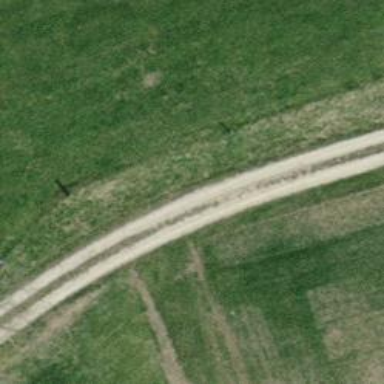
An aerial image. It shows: Track with grade2 tracktype.